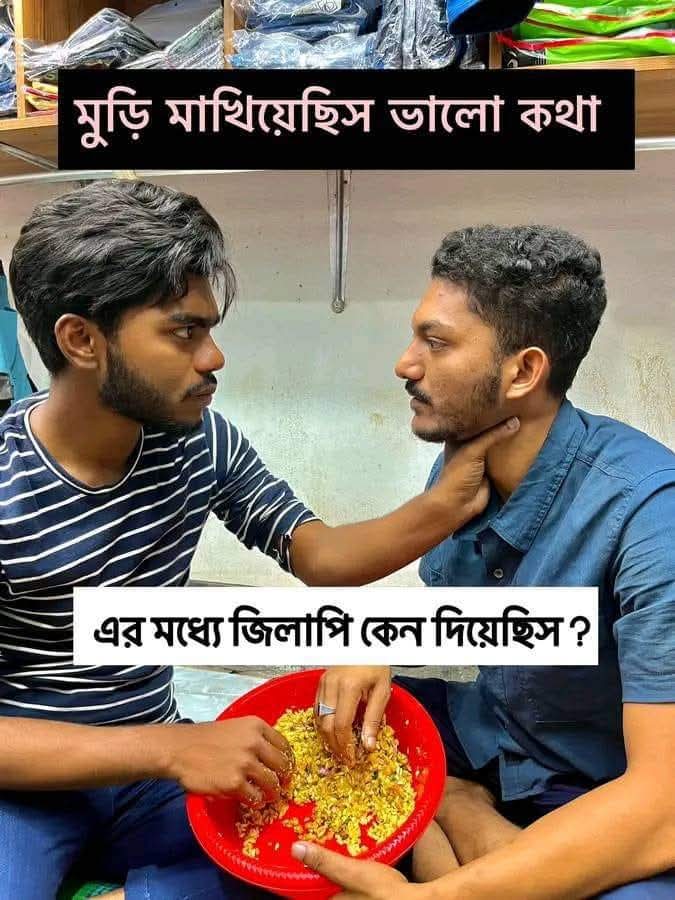
Text: মুড়ি মাখিয়েছিস ভালো কথা
এর মধ্যে জিলাপি কেন দিয়েছিস?
Label: Non Hate